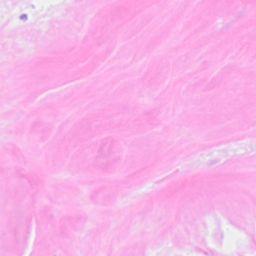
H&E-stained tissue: Breast